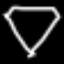
Label: diamond